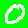
Digit: 0